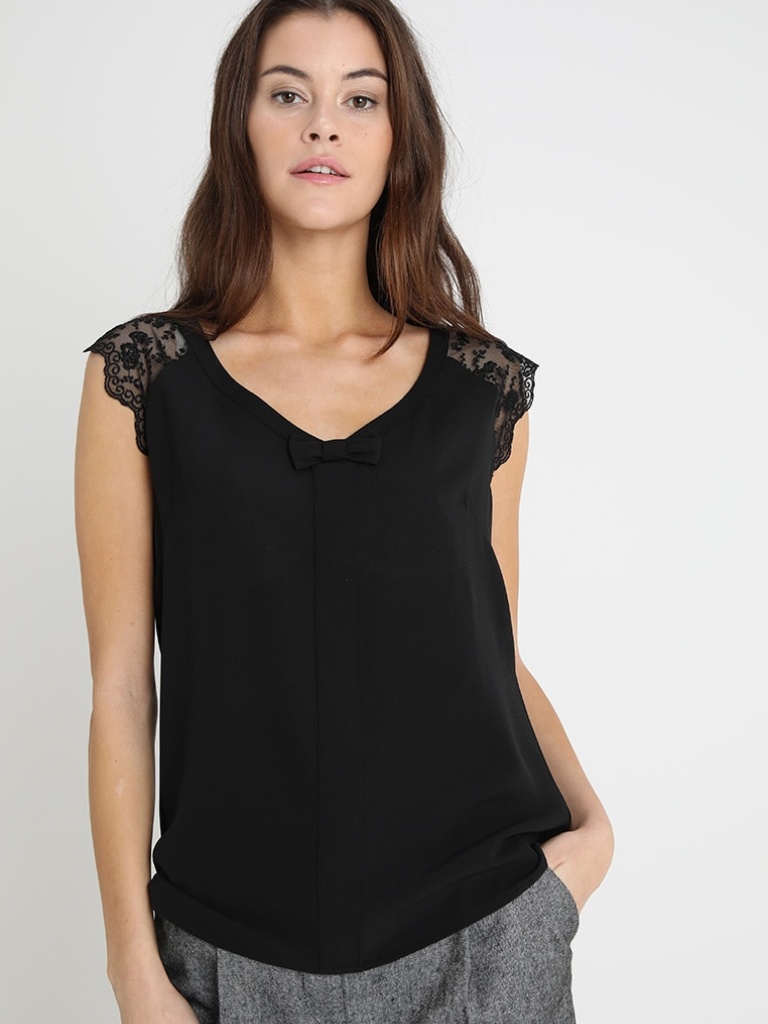
lace relaxed sleeveless hip length Untucked v-neck blouse